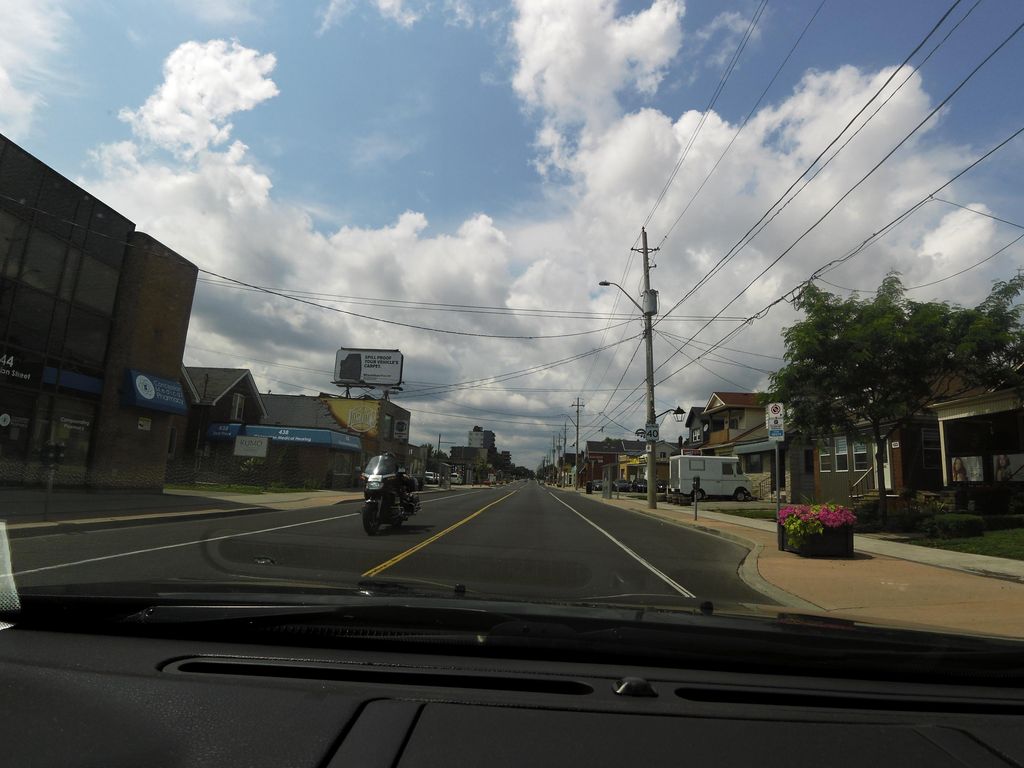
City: hamilton